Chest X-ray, PA view. Patient: 60 years old, sex F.
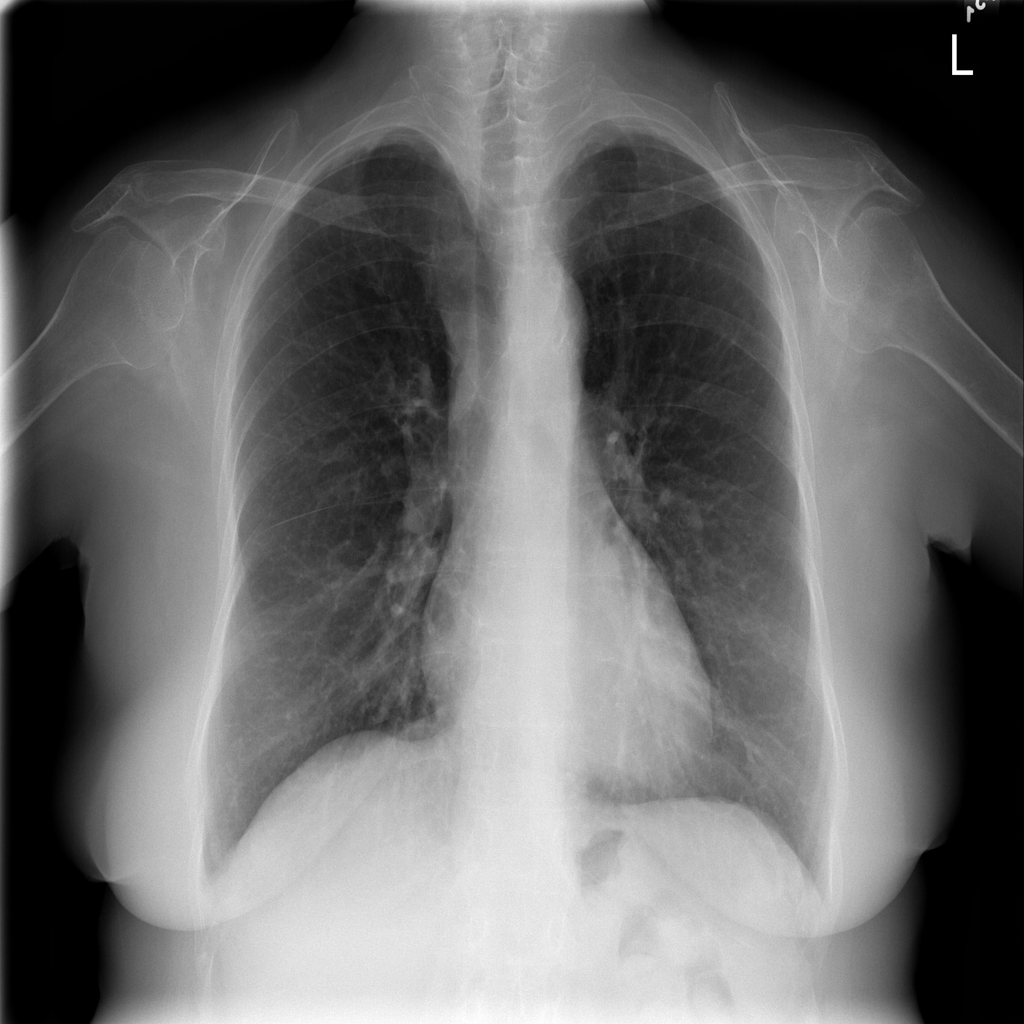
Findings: No Finding